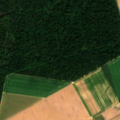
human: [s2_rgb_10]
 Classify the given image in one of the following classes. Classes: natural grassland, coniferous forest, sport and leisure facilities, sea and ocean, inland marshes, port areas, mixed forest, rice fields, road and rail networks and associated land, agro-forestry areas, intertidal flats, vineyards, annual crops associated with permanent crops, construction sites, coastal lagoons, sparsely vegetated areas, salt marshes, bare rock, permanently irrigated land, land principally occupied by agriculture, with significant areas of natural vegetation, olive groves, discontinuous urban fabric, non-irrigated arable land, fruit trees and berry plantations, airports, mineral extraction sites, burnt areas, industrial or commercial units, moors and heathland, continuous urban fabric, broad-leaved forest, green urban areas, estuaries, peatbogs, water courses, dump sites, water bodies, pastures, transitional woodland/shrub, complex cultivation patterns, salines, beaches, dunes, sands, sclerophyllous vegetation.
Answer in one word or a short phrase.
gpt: non-irrigated arable land, broad-leaved forest